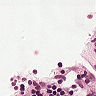
Metastatic tissue present: no